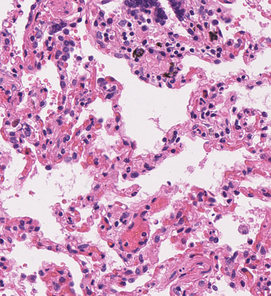
Tumor epithelial tissue: no
Tumor-associated stroma tissue: no
Normal tissue: yes